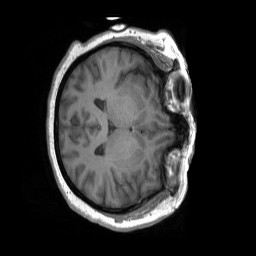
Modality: T1w
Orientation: axial
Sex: female
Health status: ill
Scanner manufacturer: siemens
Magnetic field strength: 3 T
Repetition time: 1.66 s
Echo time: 0.00254 s